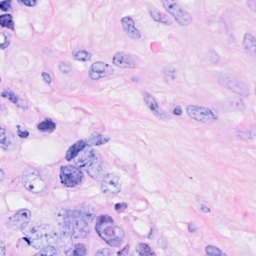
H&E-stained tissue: Breast